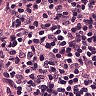
Metastatic tissue present: yes